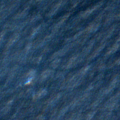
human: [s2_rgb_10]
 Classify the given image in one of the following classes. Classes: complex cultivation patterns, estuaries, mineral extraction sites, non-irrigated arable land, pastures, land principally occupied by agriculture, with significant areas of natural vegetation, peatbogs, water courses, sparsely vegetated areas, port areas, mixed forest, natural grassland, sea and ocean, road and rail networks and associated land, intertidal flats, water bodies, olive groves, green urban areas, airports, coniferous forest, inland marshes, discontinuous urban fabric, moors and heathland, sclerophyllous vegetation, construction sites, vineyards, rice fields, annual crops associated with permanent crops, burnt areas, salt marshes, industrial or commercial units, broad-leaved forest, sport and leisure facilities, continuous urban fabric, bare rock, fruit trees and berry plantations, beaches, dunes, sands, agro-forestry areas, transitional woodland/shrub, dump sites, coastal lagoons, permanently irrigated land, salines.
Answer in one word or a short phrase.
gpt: sea and ocean